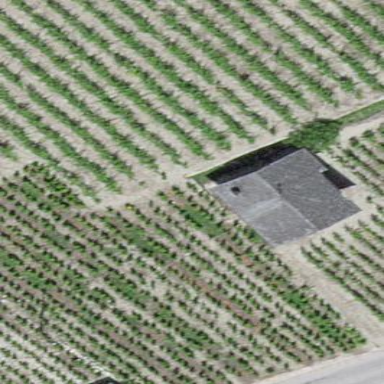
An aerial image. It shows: Barn.